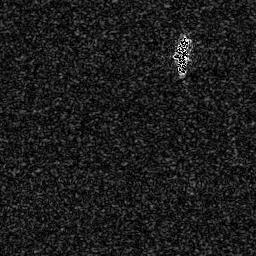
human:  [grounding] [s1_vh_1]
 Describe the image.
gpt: In the satellite image, there is  <ref>1 medium ship </ref> <box>[[68, 14, 73, 28, 0]]</box> located at top right.